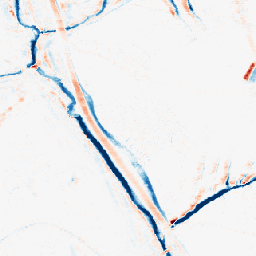
Category: morphological
Decomposition family: morphological_ellipse
Decomposition parameters: operation: average
width: 5
height: 10
Upsampling method: area
Upsampling parameters: scale: 8
Upsampling scale: 8